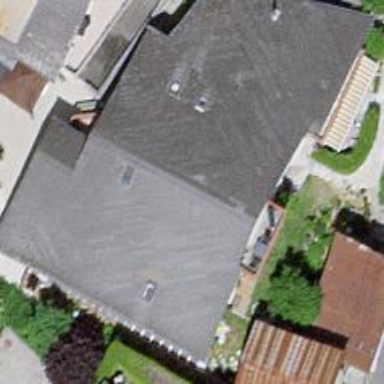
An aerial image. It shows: Simple and straightforward house.